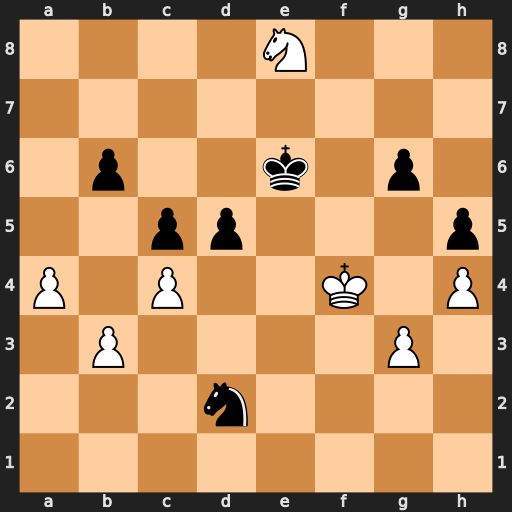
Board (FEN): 4N3/8/1p2k1p1/2pp3p/P1P2K1P/1P4P1/3n4/8
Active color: w
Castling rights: -
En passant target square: -
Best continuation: Nc7+ Kd6 Nxd5